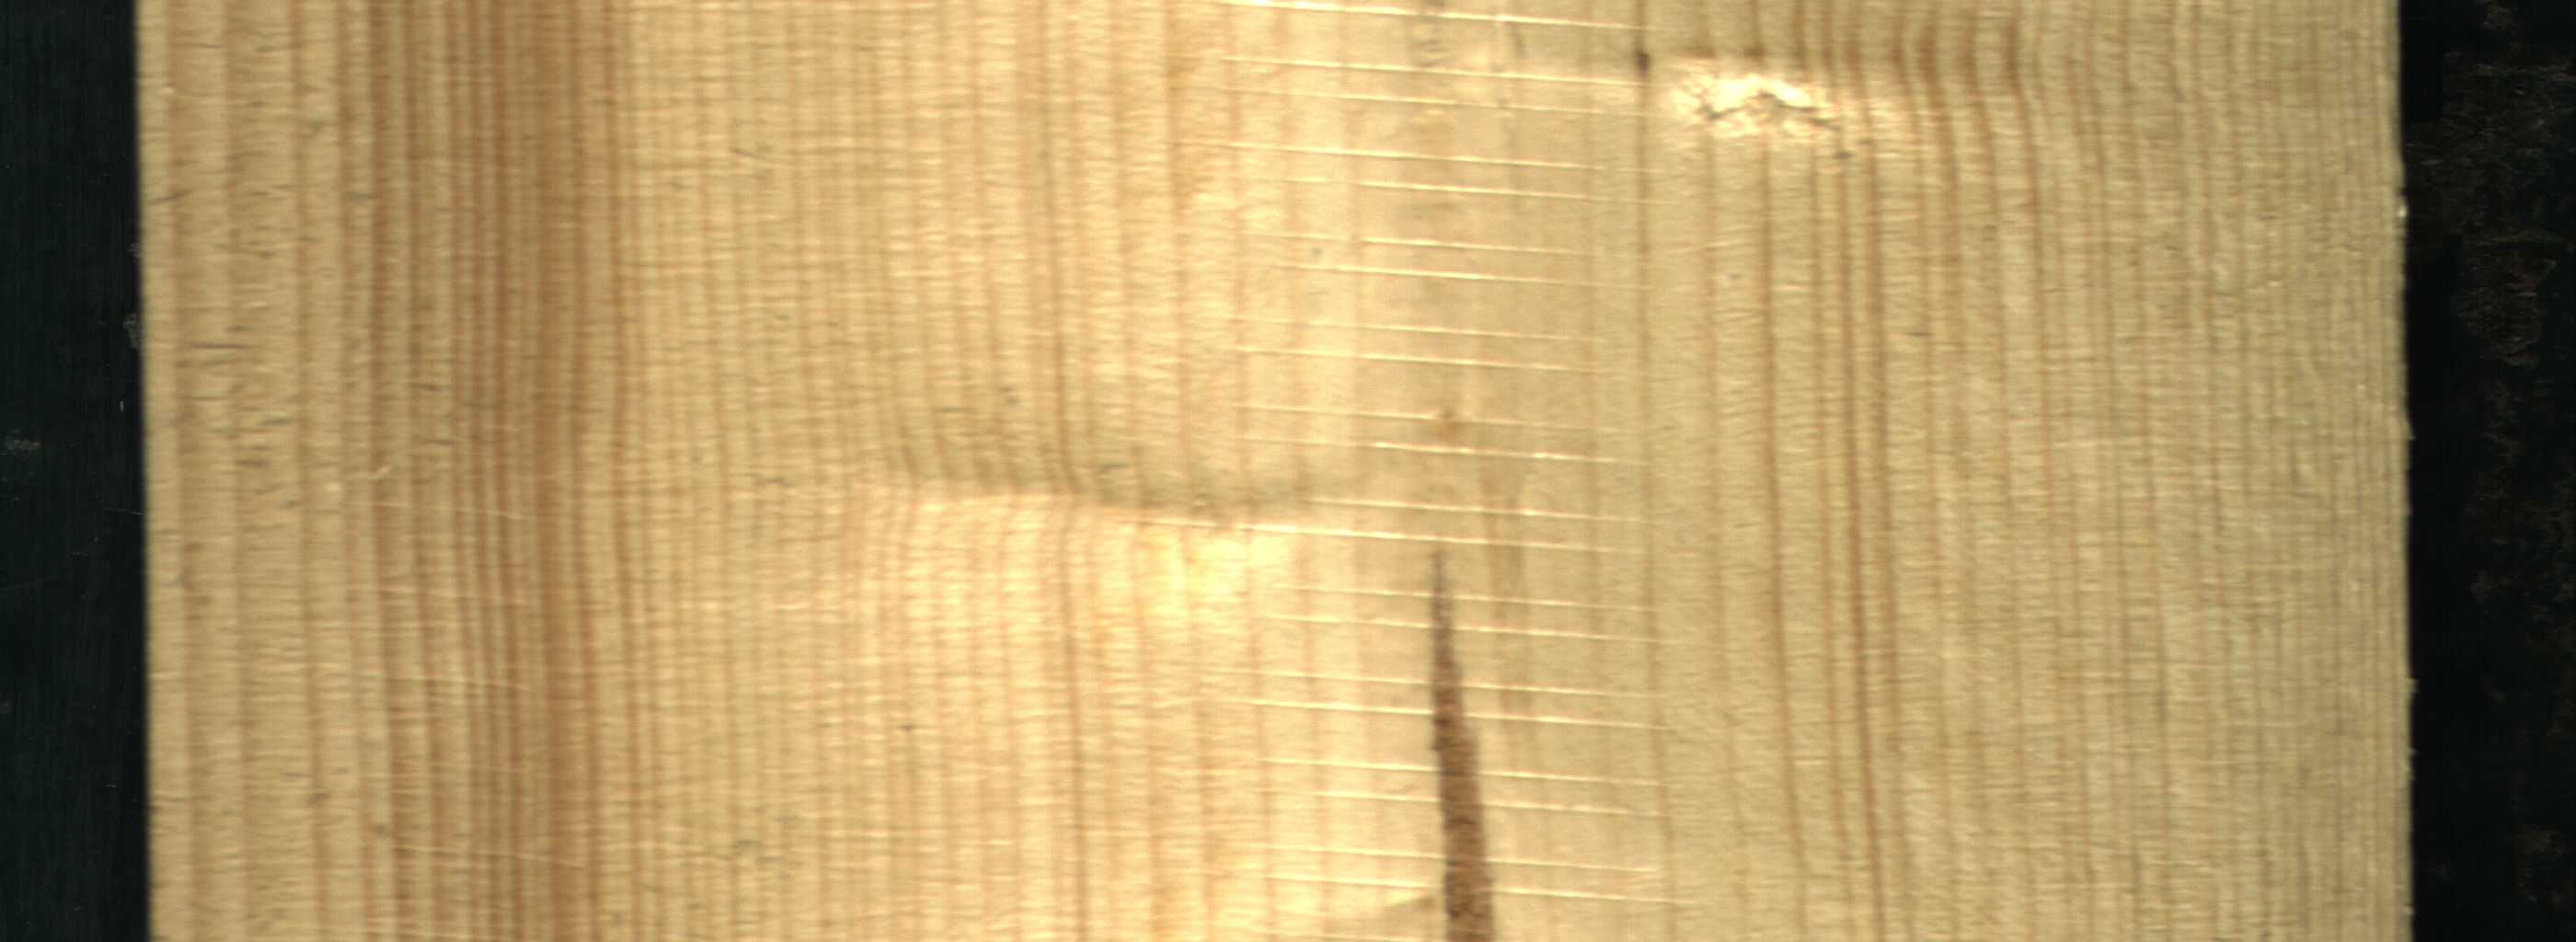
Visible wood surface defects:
Quartzity